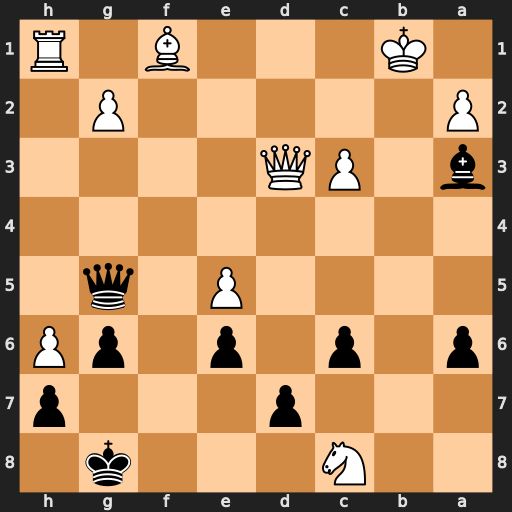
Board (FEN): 2N3k1/3p3p/p1p1p1pP/4P1q1/8/b1PQ4/P5P1/1K3B1R
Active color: b
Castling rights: -
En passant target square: -
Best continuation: Qc1#